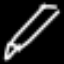
Label: pencil